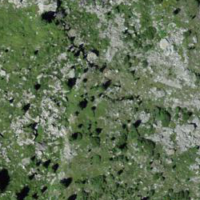
EUNIS habitat code: 31
Species observed at this site:
Cyaniris semiargus